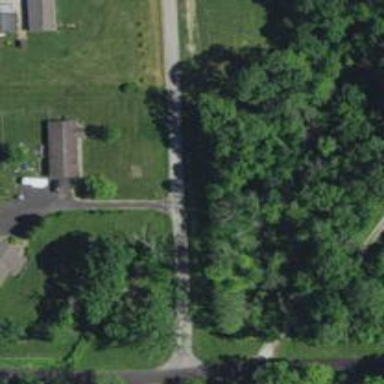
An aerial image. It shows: Driveway leading to service road.